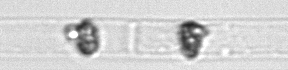
Label: Dactyliosolen_blavyanus